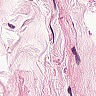
Metastatic tissue present: no